Question: I've compiled my app with this script in order to avoid compiling error on libmzq and MSVCP90 dlls:
'''
from distutils.core import setup
import py2exe
setup(console=[{"script": "Int_assortimenti.py"}],
options = {
"py2exe": {
"dll_excludes": ["libzmq.dll", "MSVCP90.dll"]
}
})
'''
I obtain my executable but when I run it the result is:

How can I solve this problem? Consider that n my application matplotlib is not used.
Thanks a lot in advance: form me is crucial to solve this problem!
M
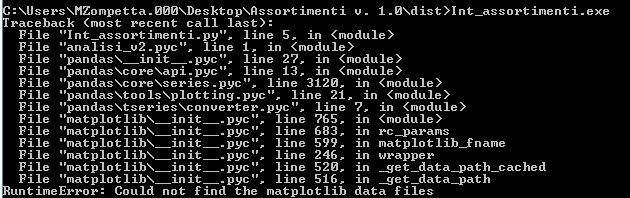
Answer: Please, look here ("Data files" section): <URL>
This might help you with that issue.
Oh, I'm sorry I had read your question inattentive :( If your app doesn't use matplotlib, I think you can just add it to excludes. Smth like this:
'''
excludes = ['matplotlib'] # add here all libraries (separated by commas) that you don't need in app
setup(console=[{"script": "Int_assortimenti.py"}],
options = {
"py2exe": {
"excludes": excludes,
"dll_excludes": ["libzmq.dll", "MSVCP90.dll"]
}
})
'''